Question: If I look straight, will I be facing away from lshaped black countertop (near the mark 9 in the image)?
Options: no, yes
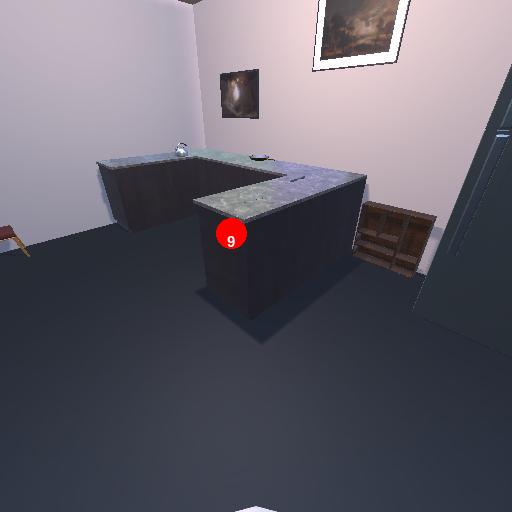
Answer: no